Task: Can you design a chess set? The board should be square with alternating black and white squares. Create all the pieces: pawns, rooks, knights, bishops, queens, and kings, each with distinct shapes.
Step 1302:
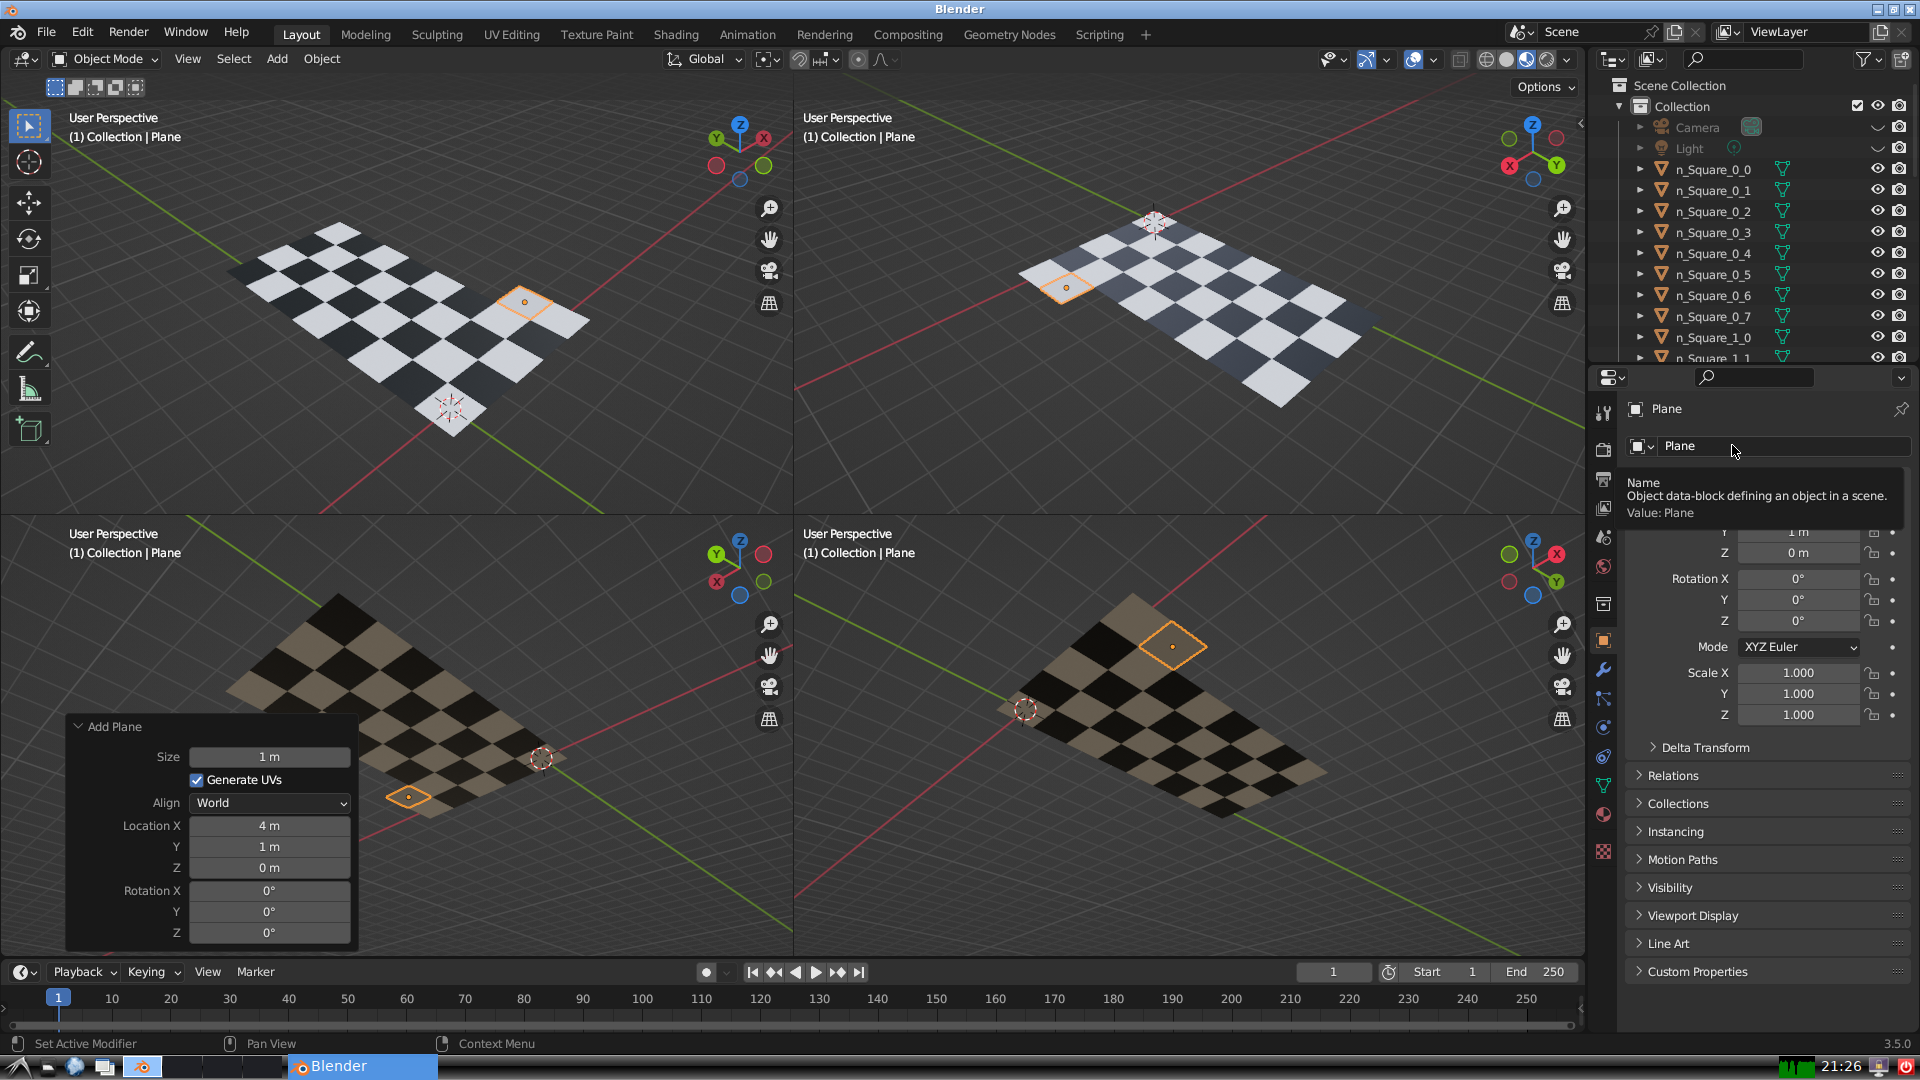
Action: click: no